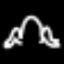
Label: frog